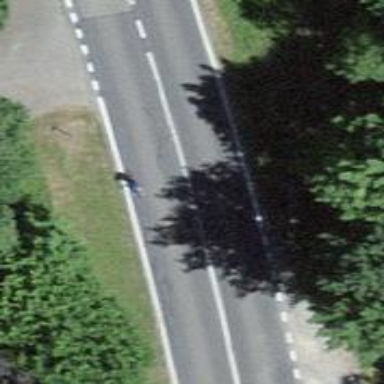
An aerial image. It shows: Asphalt road classified as tertiary.